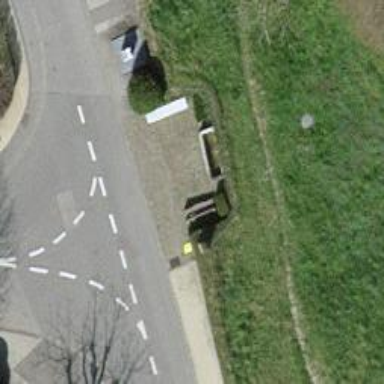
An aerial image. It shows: Bench.